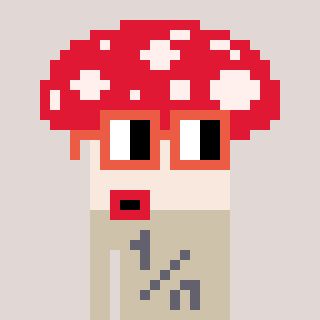
a pixel art character with square orange glasses, a mushroom-shaped head and a bege-colored body on a warm background